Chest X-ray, PA view. Patient: 70 years old, sex M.
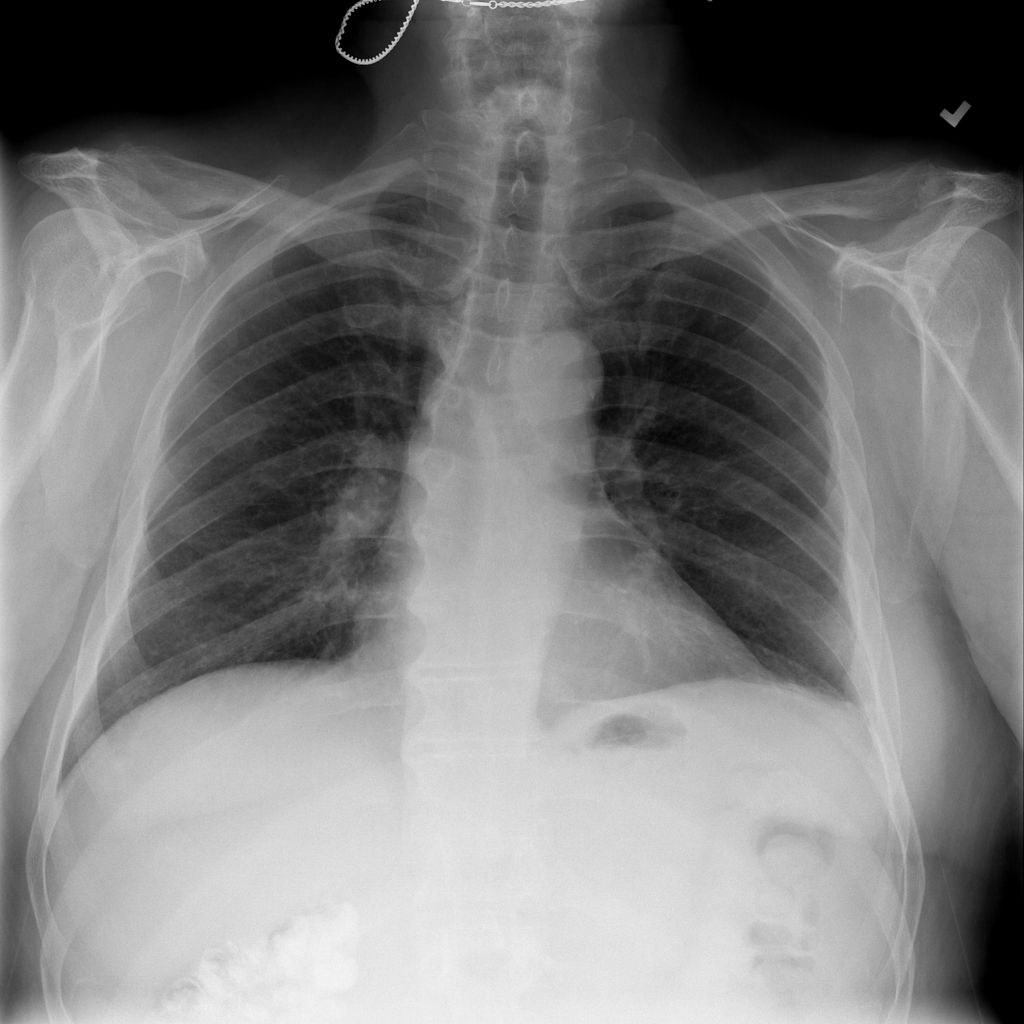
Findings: Atelectasis